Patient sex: M
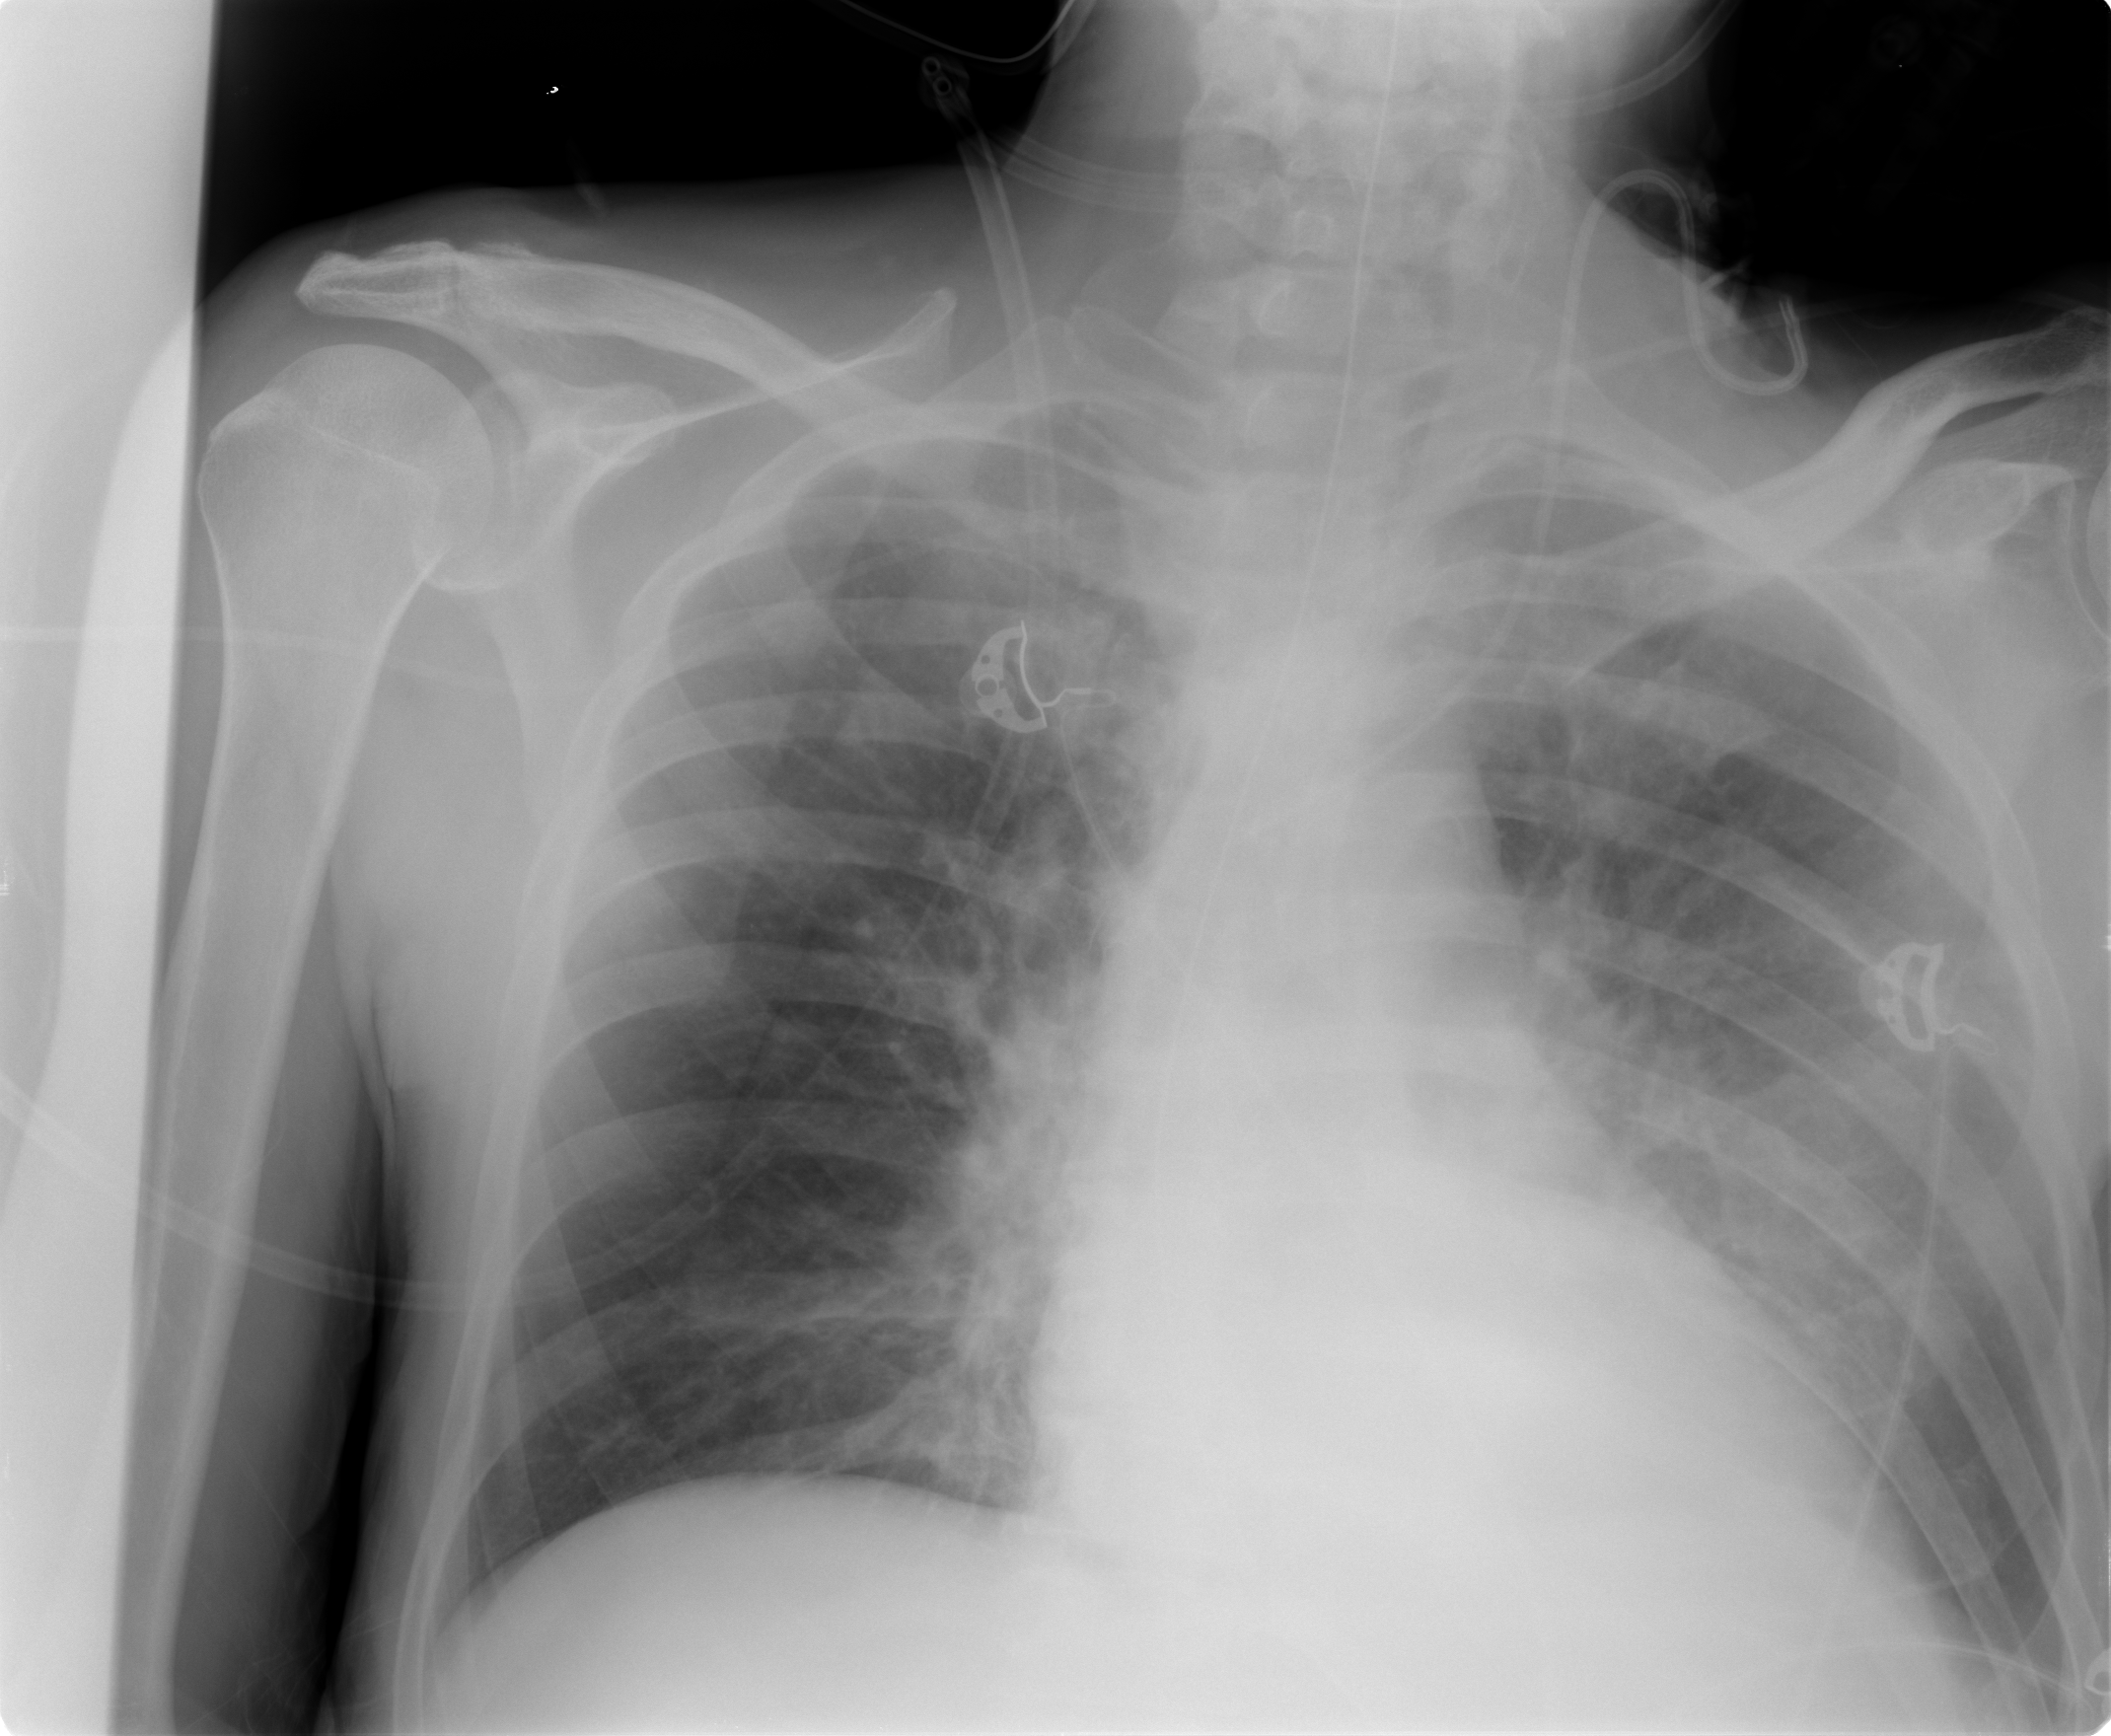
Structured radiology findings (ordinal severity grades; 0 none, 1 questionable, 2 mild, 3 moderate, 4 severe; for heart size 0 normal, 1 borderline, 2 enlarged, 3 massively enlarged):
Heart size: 0
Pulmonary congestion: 2
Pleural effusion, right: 0
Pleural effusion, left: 0
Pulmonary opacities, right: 1
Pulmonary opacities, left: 1
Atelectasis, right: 0
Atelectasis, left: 0